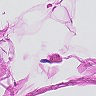
Metastatic tissue present: no